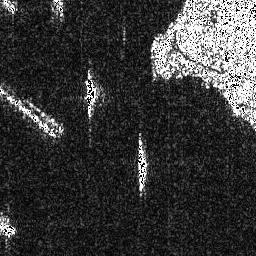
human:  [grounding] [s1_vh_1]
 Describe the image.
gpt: In the satellite image, there is  <ref>2 medium ship </ref> <box>[[52, 51, 58, 76, 0], [31, 26, 40, 47, 0]]</box> located at center,  <ref>1 small ship </ref> <box>[[0, 83, 6, 93, 0]]</box> located at bottom left,  <ref>2 small ship </ref> <box>[[0, 0, 7, 5, 0], [19, 0, 25, 8, 0]]</box> located at top left.